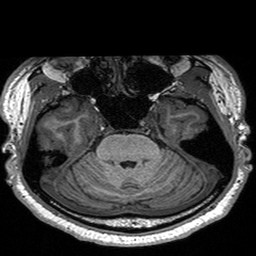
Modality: T1w
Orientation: coronal
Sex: male